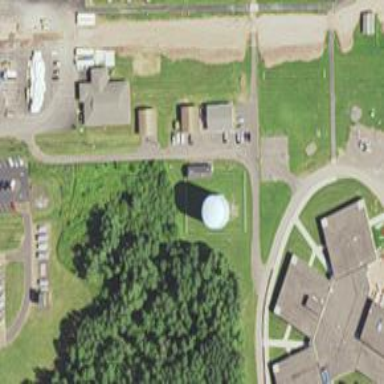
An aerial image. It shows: Water tower that is man-made.